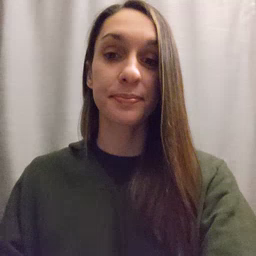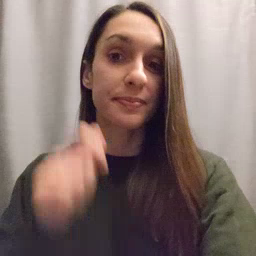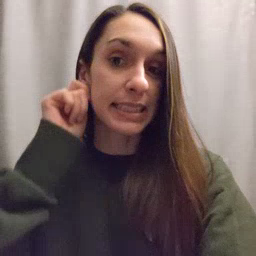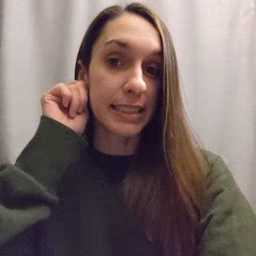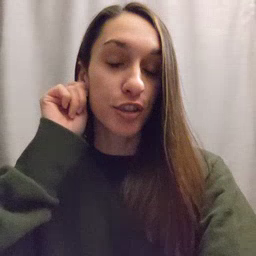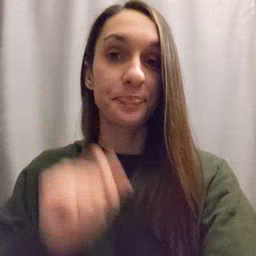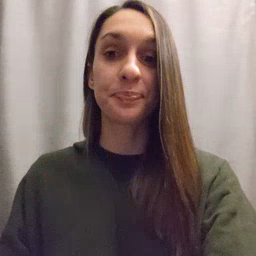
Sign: ear